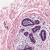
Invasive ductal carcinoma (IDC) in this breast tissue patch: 0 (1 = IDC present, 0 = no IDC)